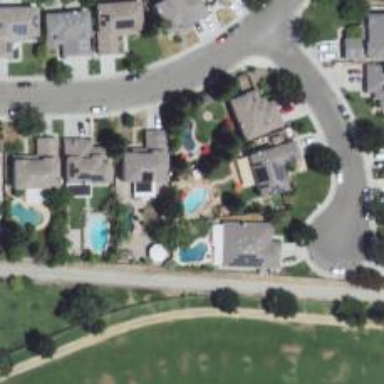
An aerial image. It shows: Outdoor swimming pool set in the ground.